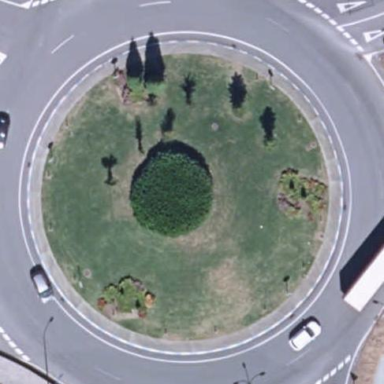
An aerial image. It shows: Roundabout on trunk highway.